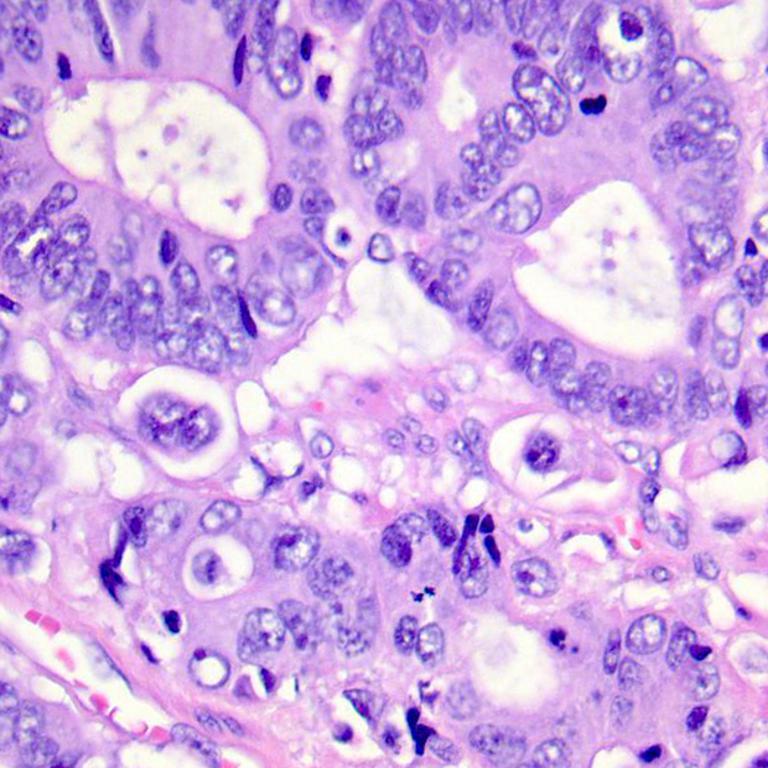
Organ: colon
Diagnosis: adenocarcinomas